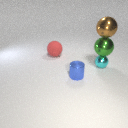
large red rubber sphere to the left of small cyan metal sphere